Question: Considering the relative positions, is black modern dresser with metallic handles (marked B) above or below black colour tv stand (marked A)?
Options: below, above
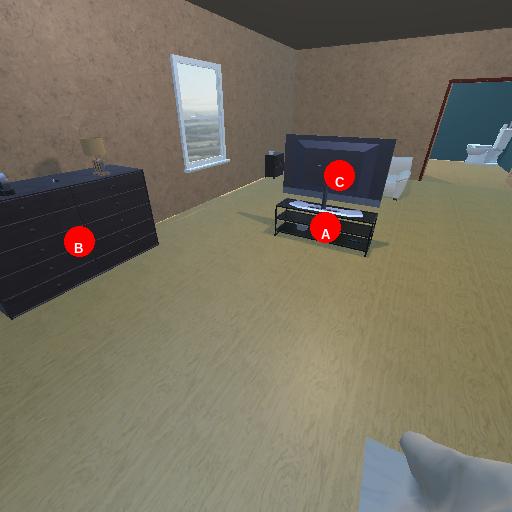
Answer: below